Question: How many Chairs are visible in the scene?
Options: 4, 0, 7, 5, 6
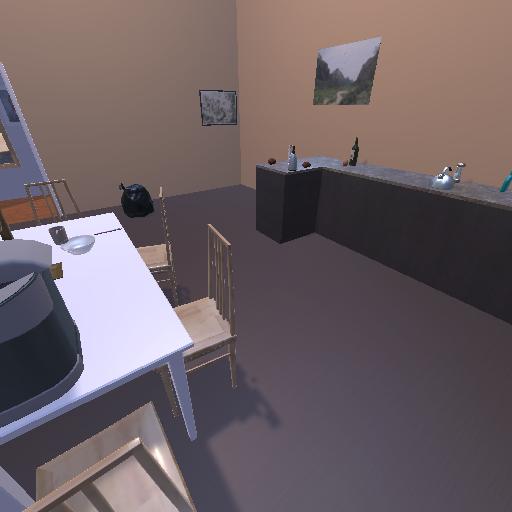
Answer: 4